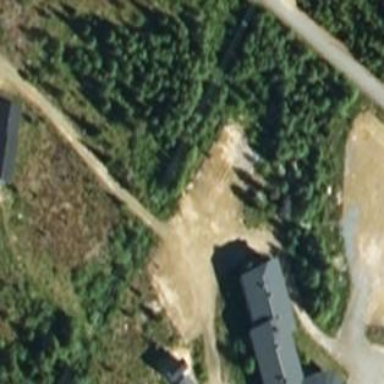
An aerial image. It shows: Unpaved surface parking area.